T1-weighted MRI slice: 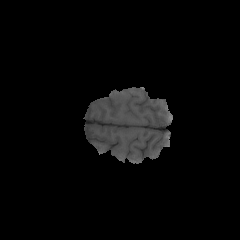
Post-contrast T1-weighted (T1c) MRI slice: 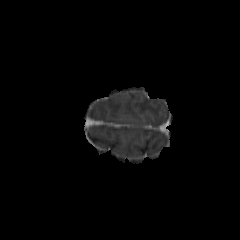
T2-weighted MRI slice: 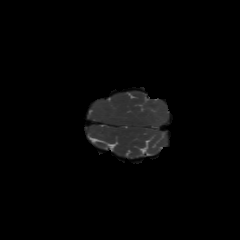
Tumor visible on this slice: no